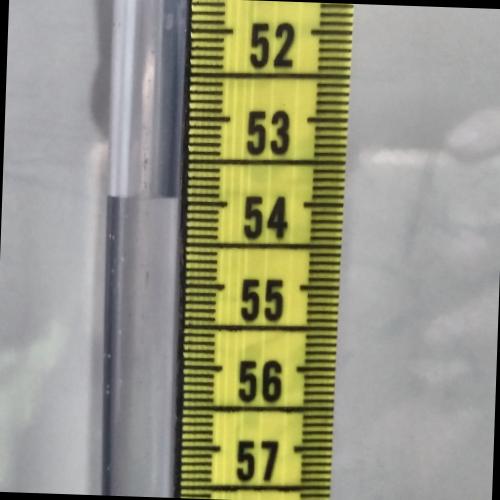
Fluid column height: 53.9 cm